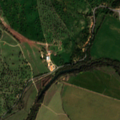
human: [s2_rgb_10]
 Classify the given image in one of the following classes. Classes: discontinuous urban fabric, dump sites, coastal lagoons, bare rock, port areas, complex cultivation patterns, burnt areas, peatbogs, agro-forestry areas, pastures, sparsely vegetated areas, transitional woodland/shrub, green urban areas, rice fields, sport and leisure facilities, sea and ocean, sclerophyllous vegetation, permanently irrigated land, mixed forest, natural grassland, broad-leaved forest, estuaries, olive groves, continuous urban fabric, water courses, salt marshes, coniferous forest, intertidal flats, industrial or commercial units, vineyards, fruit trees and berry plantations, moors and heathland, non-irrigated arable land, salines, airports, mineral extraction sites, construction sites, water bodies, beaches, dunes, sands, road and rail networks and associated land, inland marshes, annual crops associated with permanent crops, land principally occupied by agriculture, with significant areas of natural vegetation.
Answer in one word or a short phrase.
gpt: permanently irrigated land, rice fields, agro-forestry areas